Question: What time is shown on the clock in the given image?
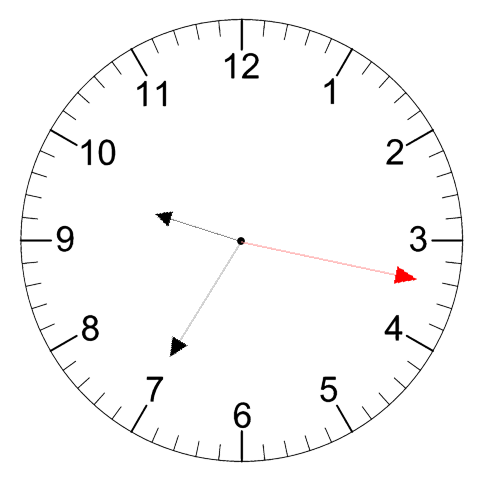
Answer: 09:35:17